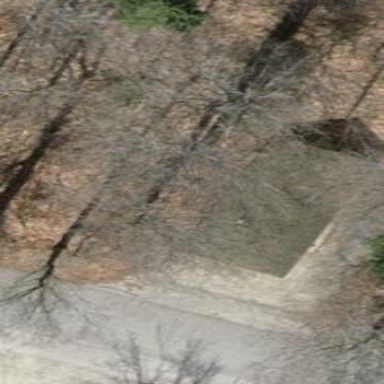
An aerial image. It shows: Picnic shelter located within house.